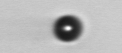
Label: bead